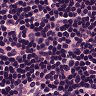
Metastatic tissue present: no